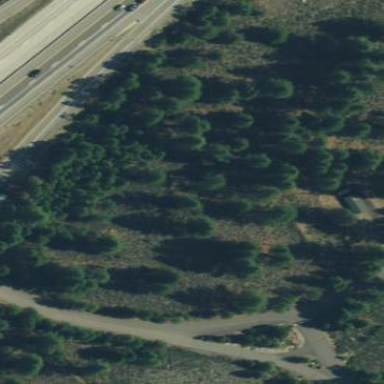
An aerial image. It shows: Evergreen woodland with needle-leaved trees.